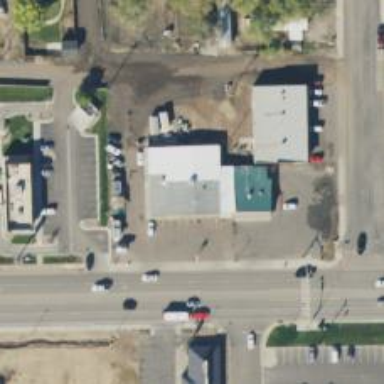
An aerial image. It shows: Convenience shop.